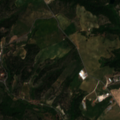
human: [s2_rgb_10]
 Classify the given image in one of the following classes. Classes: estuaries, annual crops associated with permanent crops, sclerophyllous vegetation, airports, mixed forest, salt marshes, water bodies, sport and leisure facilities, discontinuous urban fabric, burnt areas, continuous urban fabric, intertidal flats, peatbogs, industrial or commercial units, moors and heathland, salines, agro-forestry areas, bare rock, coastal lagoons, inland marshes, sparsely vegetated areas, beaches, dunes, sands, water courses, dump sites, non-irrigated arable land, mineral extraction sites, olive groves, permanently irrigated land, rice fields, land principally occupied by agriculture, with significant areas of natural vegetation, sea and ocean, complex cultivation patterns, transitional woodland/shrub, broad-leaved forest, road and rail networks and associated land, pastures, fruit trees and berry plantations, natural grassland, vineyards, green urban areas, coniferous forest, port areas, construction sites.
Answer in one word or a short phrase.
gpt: non-irrigated arable land, olive groves, land principally occupied by agriculture, with significant areas of natural vegetation